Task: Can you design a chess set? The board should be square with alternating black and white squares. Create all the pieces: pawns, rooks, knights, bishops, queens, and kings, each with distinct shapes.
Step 4922:
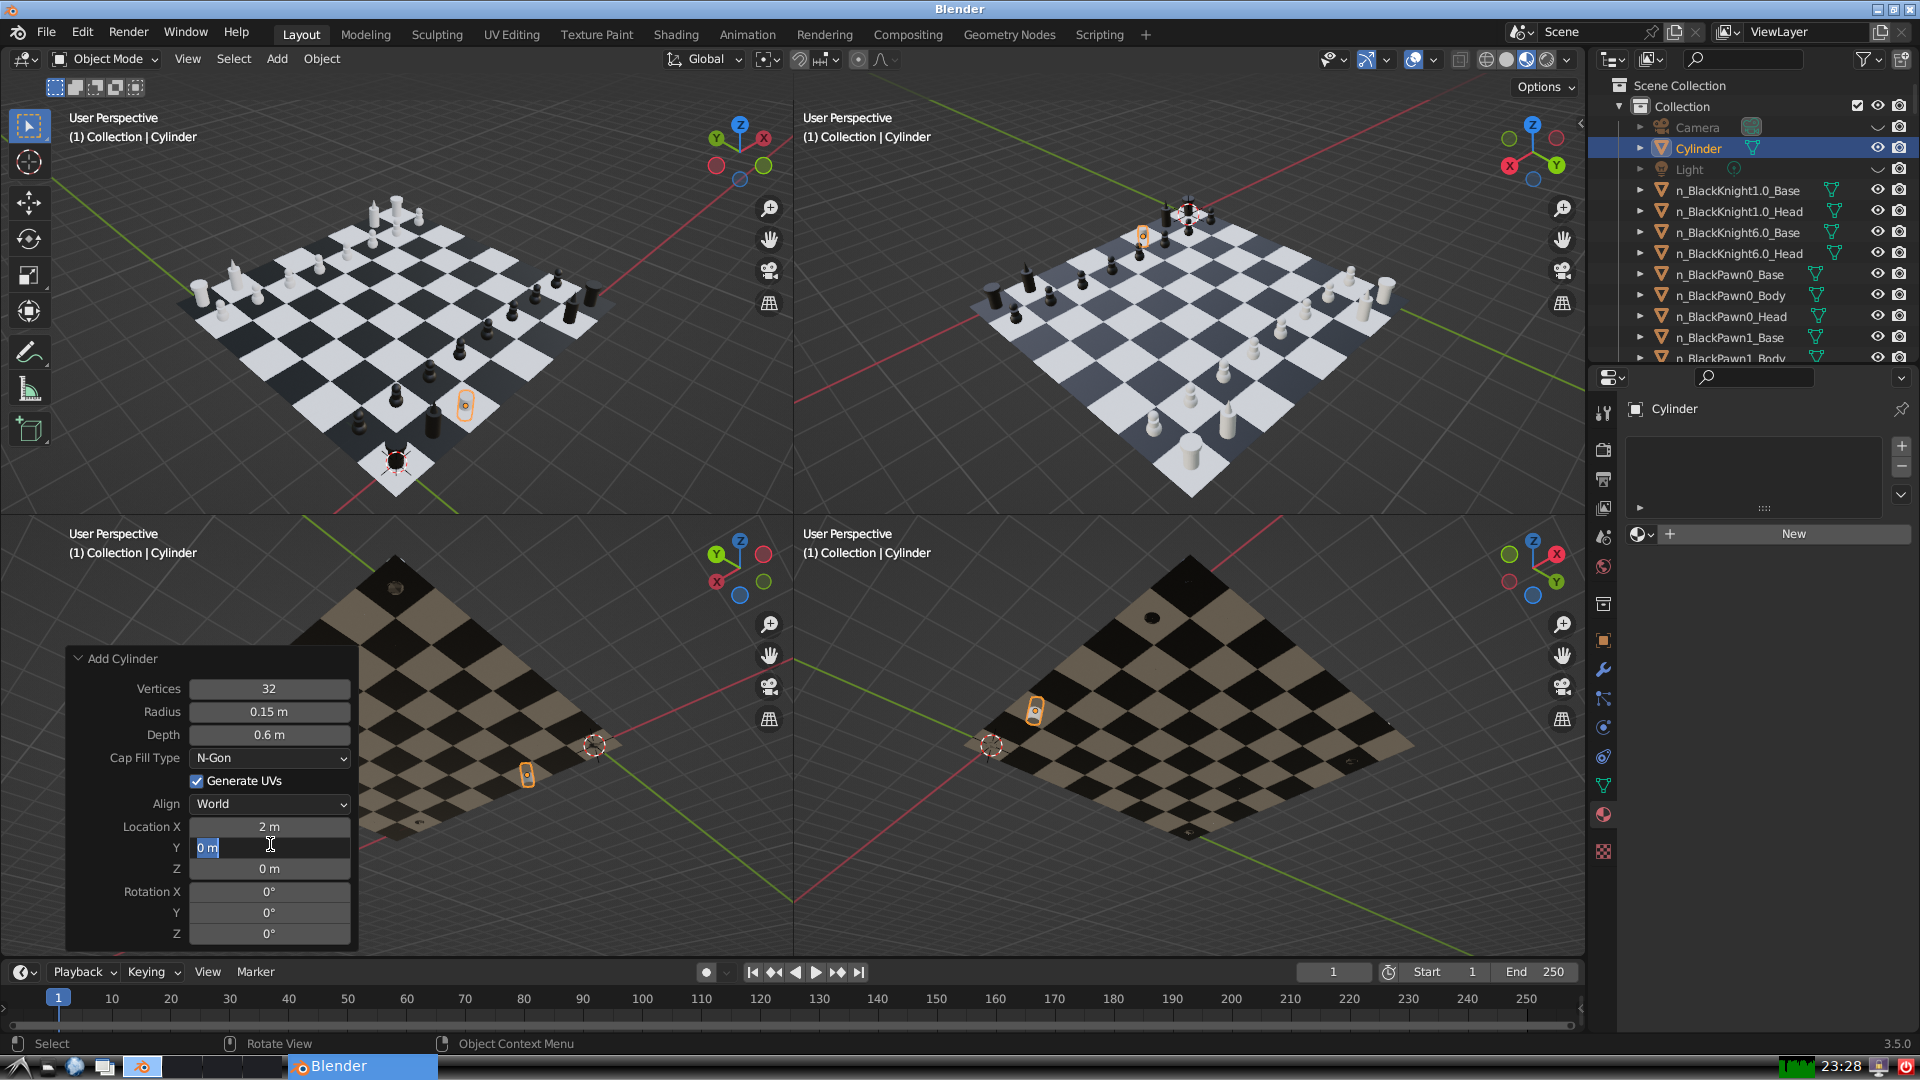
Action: input_text: 0.0